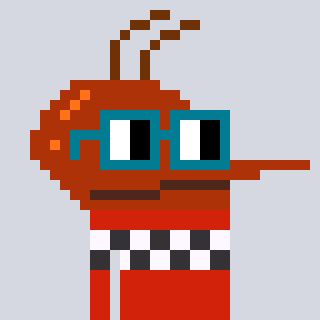
a pixel art character with square dark green glasses, a mosquito-shaped head and a red-colored body on a cool background